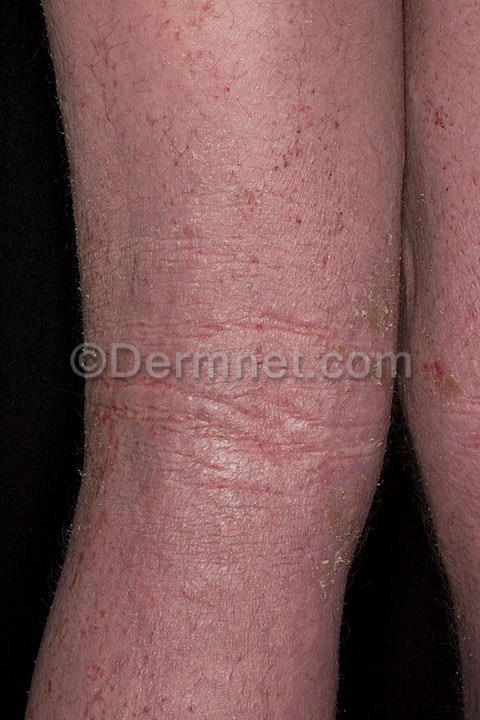
Disease: Atopic Dermatitis Photos